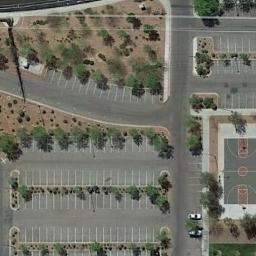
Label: basketball_court